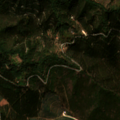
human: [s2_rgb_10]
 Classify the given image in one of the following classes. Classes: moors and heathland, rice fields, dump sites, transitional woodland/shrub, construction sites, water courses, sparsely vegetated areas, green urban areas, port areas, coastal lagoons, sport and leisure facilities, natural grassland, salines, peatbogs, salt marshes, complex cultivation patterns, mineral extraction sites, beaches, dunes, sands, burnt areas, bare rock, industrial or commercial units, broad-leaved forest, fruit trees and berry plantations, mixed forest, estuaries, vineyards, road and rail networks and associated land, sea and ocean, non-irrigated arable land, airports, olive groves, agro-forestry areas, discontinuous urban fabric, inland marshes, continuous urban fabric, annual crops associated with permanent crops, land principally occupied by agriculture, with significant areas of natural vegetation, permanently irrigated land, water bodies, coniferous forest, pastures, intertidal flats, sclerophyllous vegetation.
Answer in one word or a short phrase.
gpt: broad-leaved forest, sclerophyllous vegetation